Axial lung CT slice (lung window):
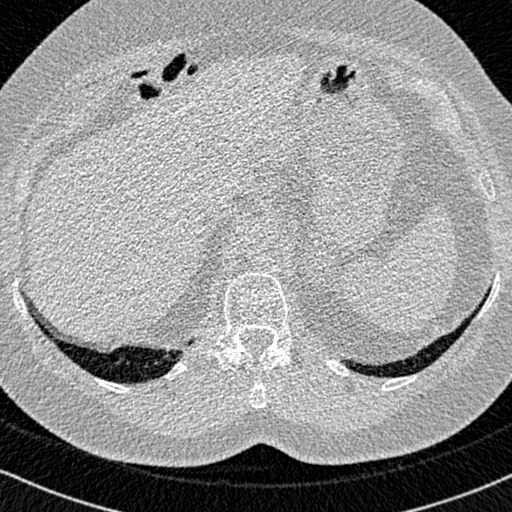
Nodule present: no